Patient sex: M
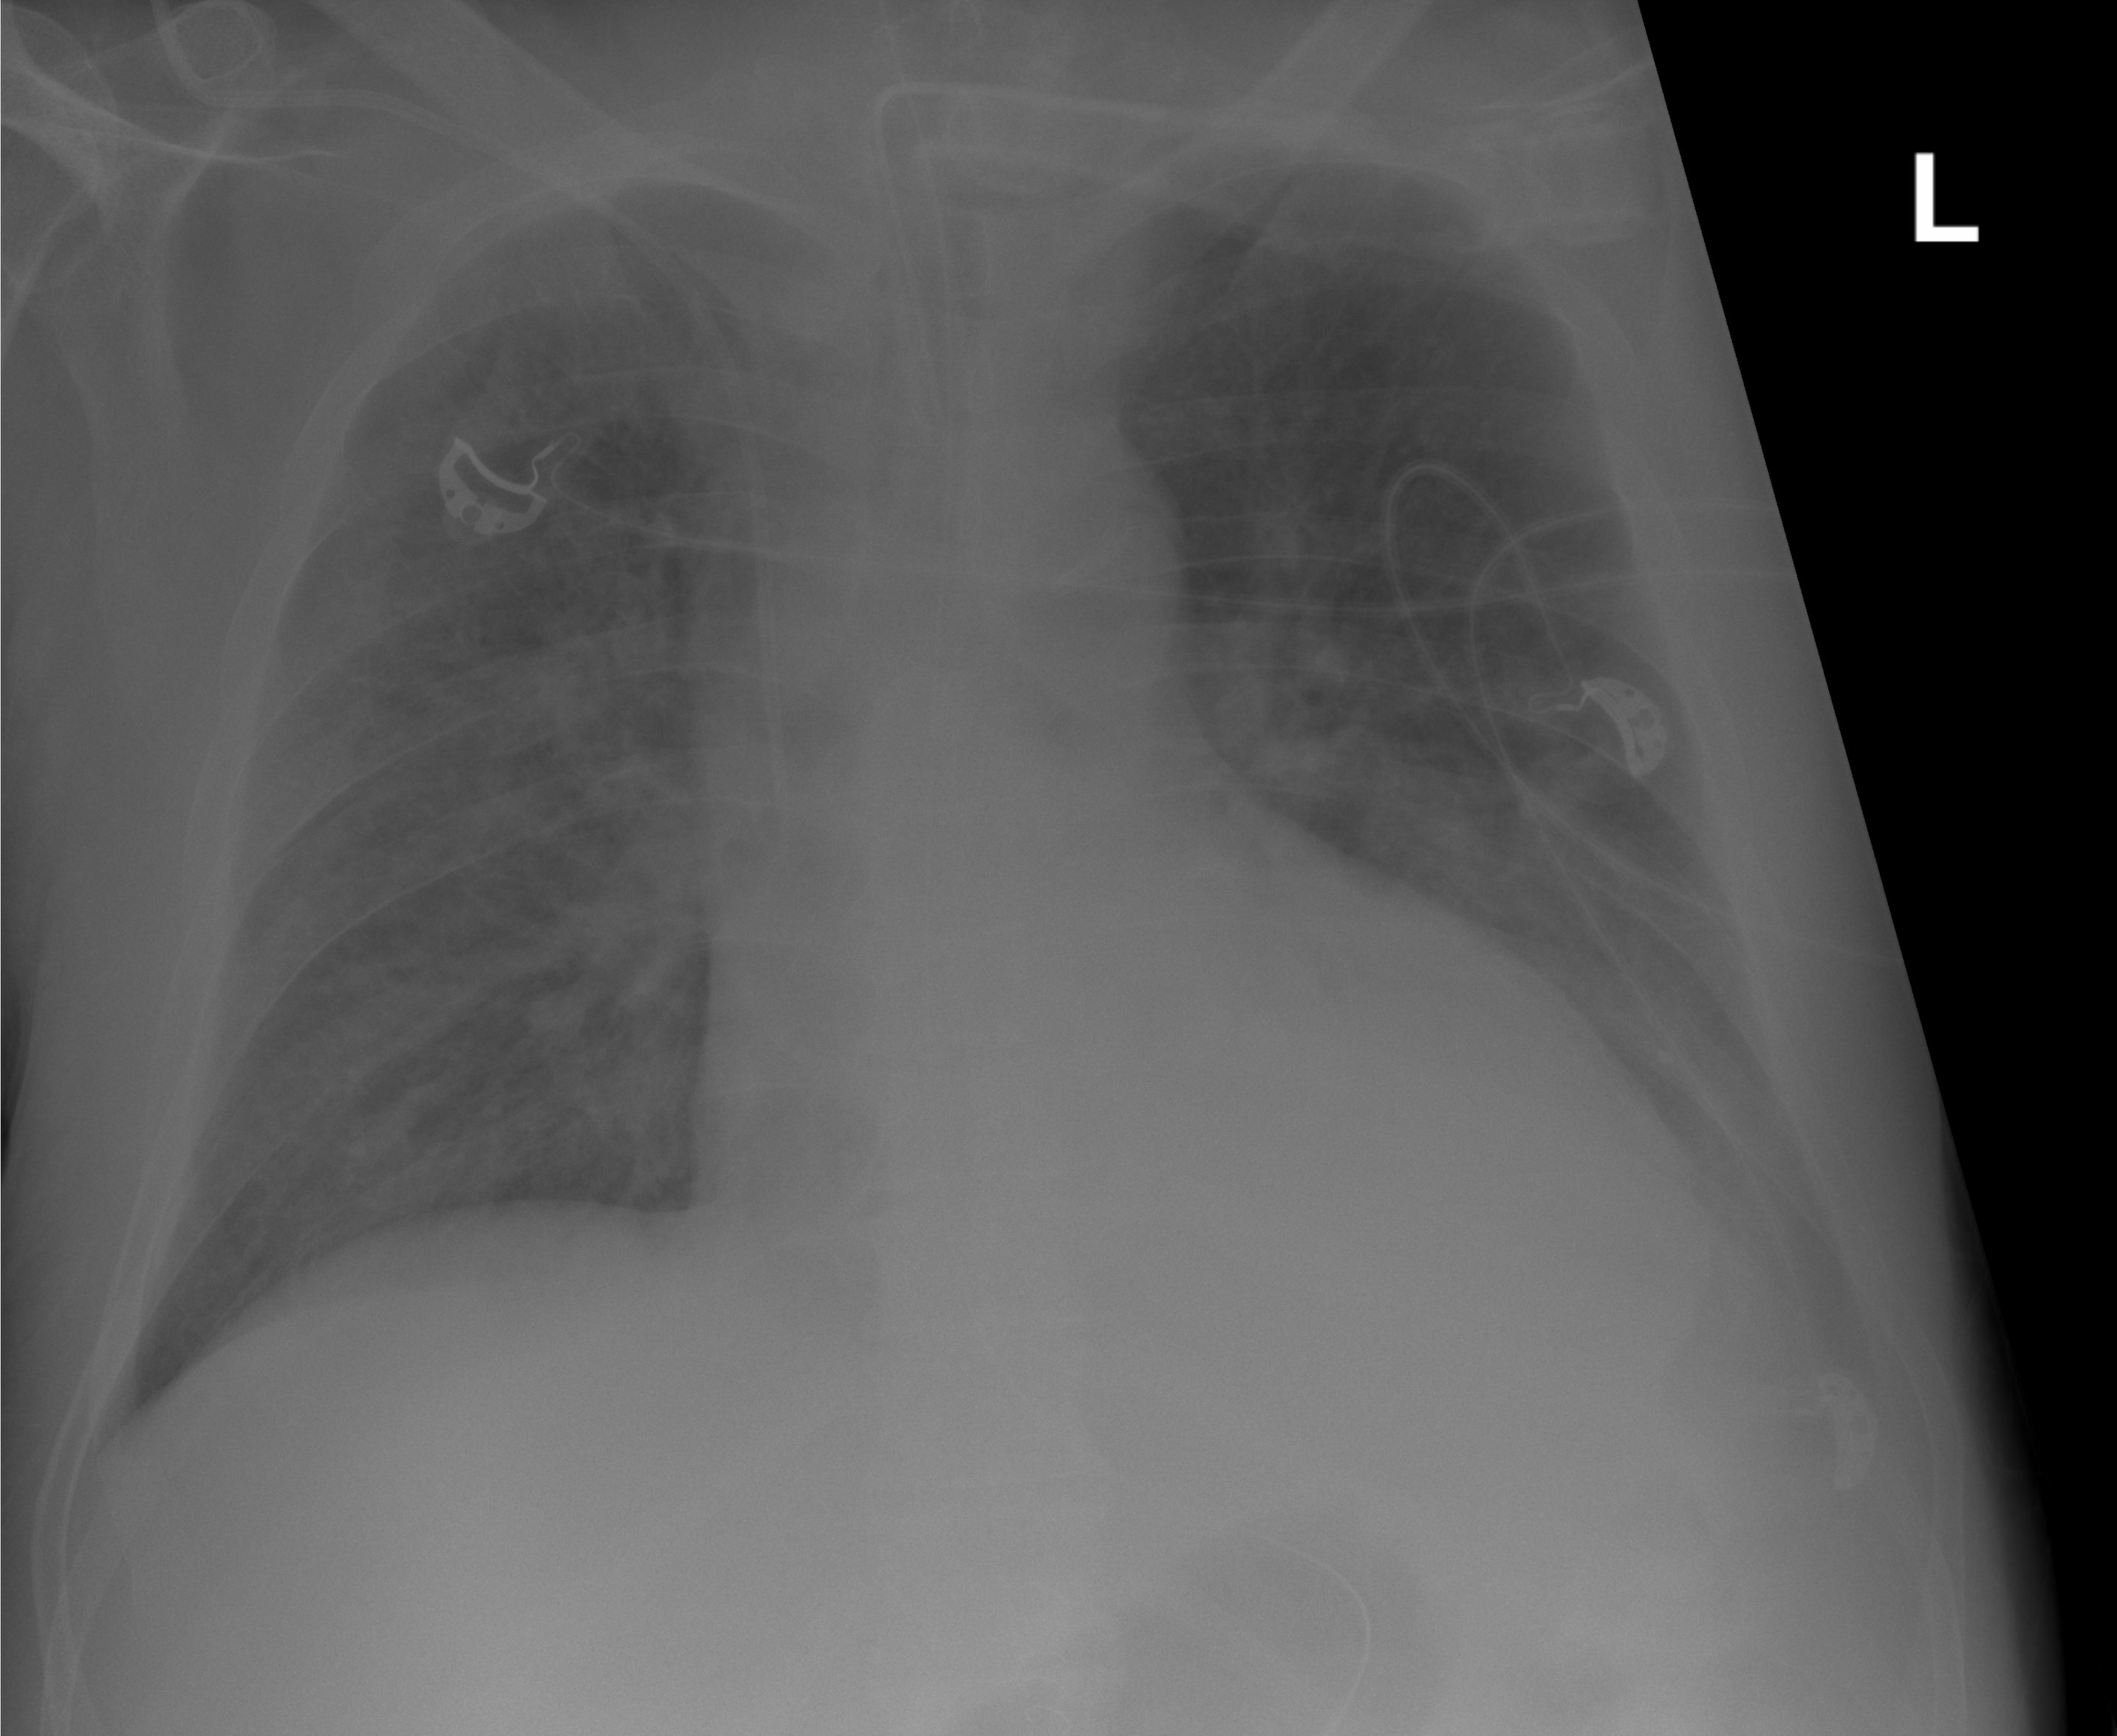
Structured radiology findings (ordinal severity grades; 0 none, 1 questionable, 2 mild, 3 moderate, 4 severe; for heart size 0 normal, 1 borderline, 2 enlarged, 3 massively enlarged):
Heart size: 2
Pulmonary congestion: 3
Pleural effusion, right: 0
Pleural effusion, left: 2
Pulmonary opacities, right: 2
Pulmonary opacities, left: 2
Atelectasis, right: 0
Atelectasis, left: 0